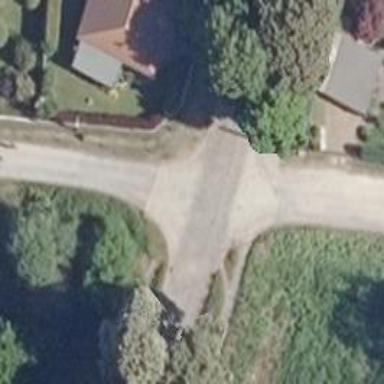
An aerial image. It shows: Gravel residential road.